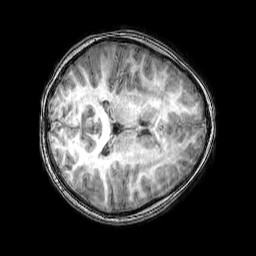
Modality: T1w
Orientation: axial
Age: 7
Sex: female
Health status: healthy